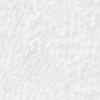
Label: no_change